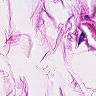
Metastatic tissue present: no